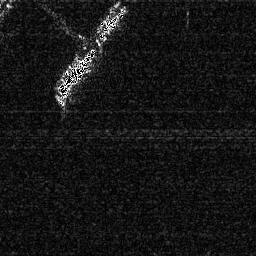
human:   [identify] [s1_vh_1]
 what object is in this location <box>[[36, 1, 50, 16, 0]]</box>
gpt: <ref>1 medium ship at the top</ref>